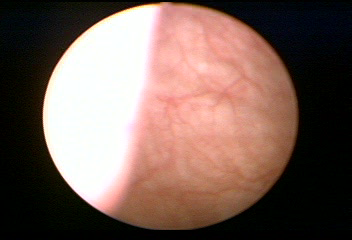
Modality: WLC
Class: Normal mucosa
Bladder cancer association: No